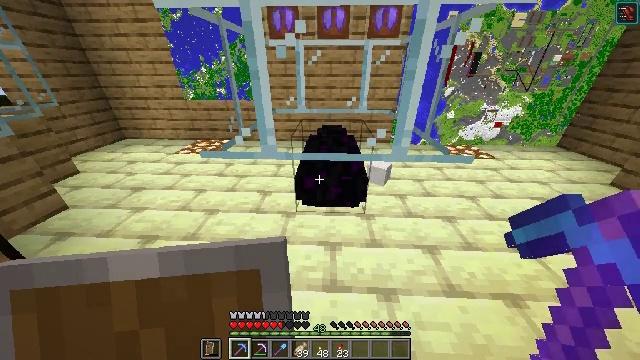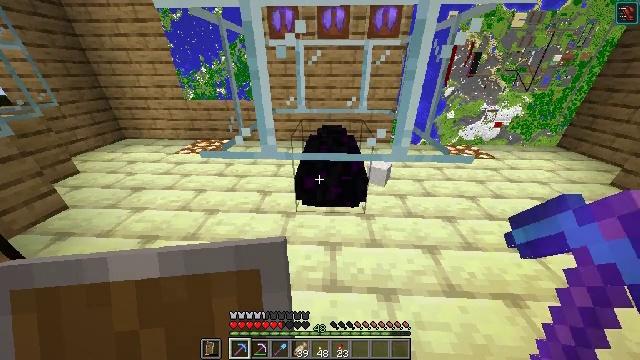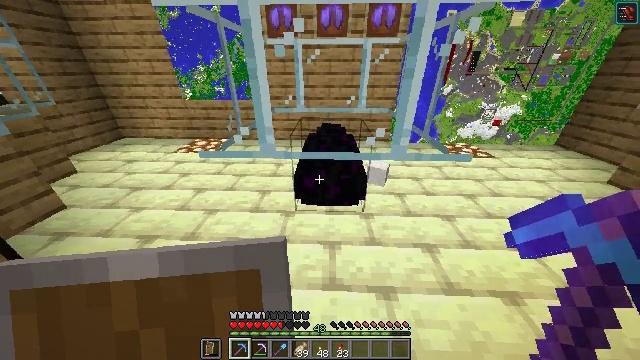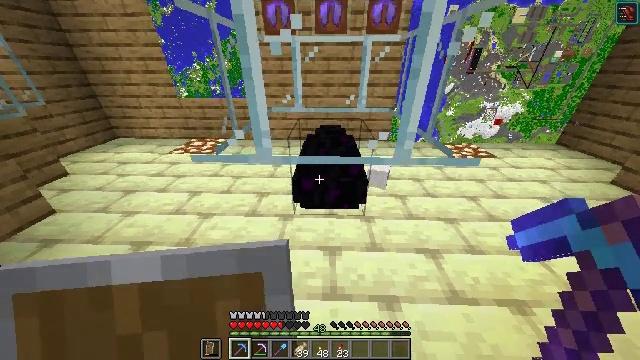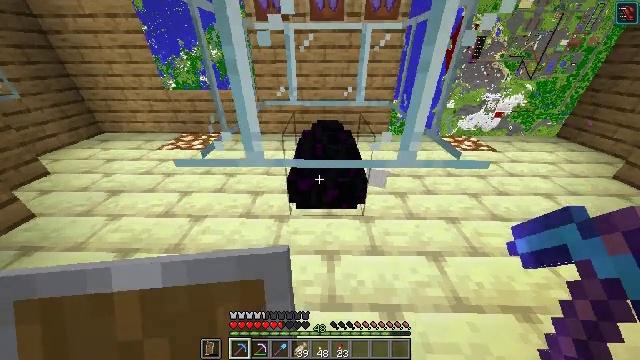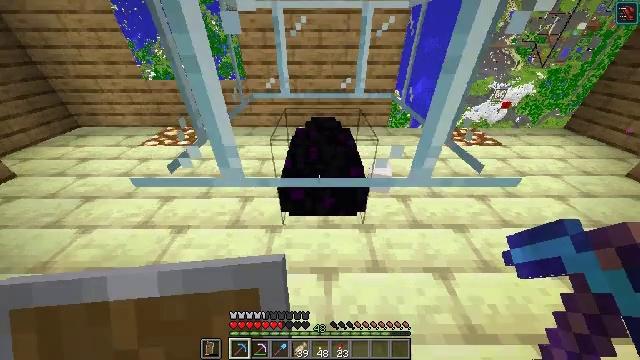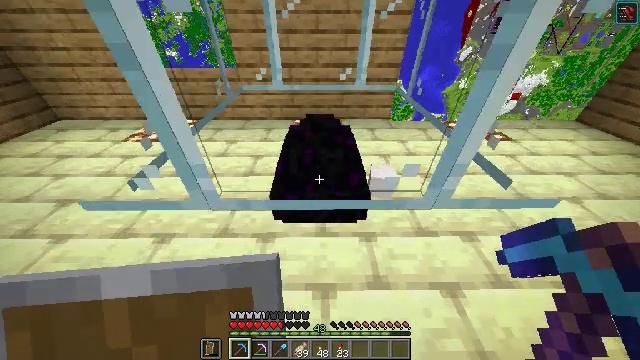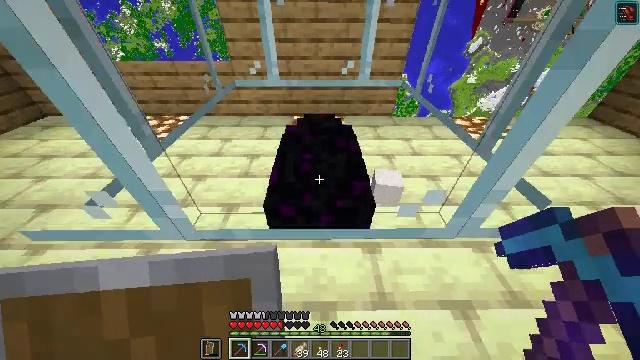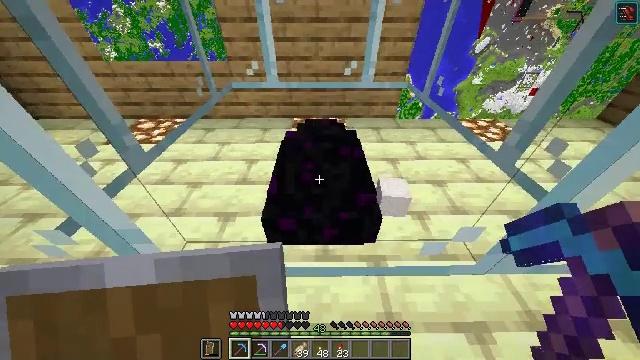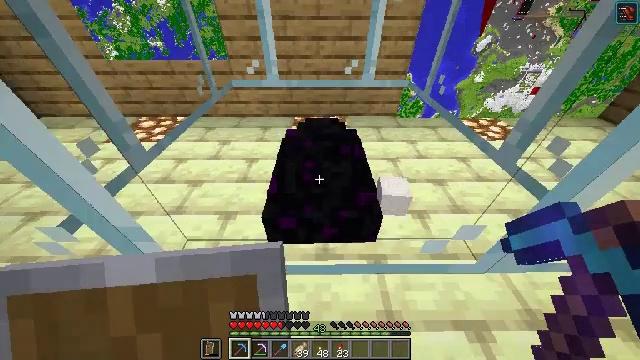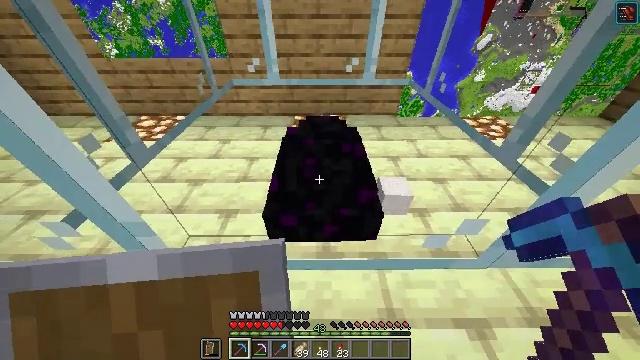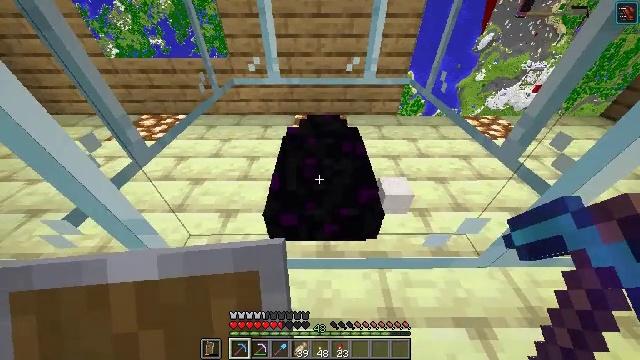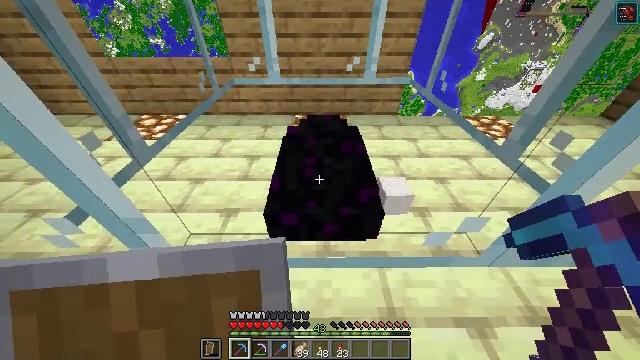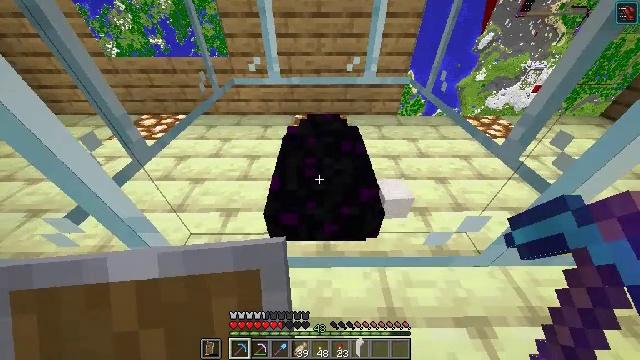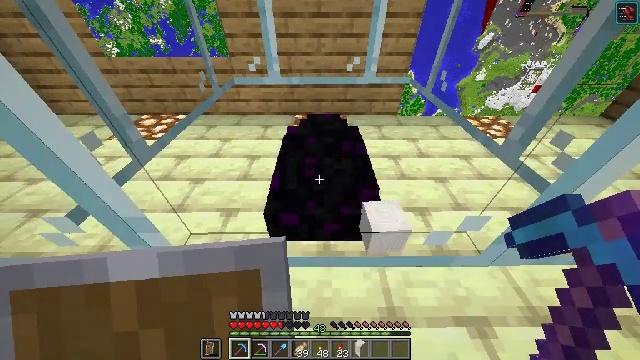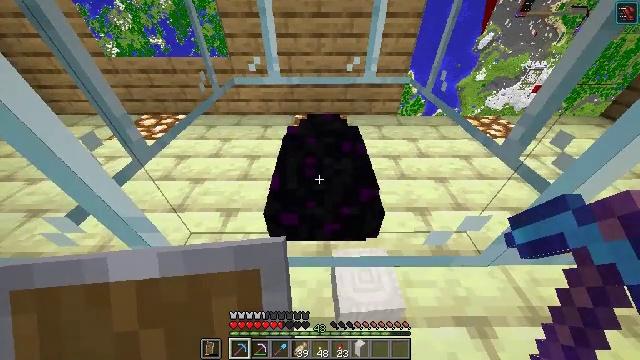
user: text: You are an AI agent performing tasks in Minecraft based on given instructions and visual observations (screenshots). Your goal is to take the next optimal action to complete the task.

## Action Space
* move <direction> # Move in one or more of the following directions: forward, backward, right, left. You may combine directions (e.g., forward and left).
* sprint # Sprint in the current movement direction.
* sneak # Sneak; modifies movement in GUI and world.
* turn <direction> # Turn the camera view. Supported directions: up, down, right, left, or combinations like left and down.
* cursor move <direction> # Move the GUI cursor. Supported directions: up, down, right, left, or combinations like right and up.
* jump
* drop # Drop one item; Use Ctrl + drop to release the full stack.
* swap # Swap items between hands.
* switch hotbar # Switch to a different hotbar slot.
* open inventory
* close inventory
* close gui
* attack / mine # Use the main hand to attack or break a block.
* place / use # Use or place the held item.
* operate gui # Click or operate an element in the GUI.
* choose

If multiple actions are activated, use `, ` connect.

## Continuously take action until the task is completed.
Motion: motion action
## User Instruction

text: Break the glass pane to collect it.
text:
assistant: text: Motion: no_op
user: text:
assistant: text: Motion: no_op
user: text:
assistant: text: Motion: move forward
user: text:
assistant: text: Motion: move forward, turn right and down
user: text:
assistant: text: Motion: move forward, turn right and down
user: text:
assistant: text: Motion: move forward, turn down
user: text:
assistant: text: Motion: move forward, turn down
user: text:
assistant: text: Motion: move forward
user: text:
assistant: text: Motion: no_op
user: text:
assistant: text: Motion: no_op
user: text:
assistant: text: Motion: no_op
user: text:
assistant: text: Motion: no_op
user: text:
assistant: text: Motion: no_op
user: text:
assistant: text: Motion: no_op
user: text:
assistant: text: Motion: no_op
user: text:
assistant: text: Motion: no_op
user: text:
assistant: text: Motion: no_op
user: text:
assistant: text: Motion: no_op
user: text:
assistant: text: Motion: no_op
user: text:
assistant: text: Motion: move back
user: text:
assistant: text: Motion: move back
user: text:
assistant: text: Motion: move back
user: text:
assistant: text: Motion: move back
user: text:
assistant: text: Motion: move back
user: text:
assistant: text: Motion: move back, turn left and up
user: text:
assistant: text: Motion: turn up
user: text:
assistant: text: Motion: turn up
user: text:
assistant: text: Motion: turn up
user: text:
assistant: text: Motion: no_op
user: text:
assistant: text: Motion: no_op